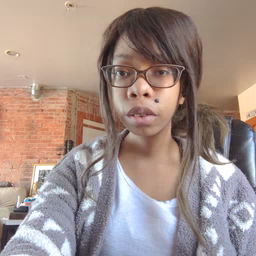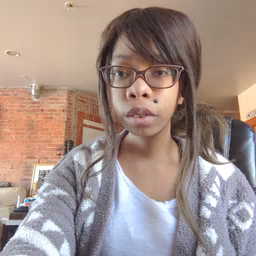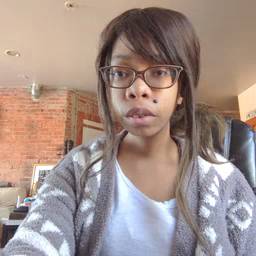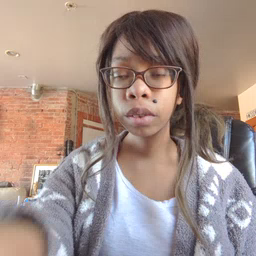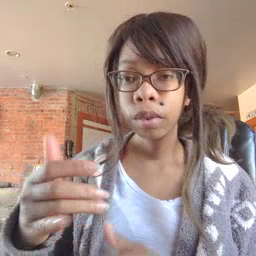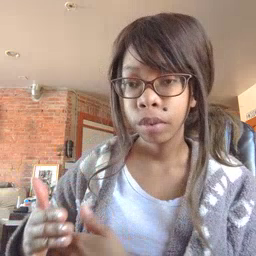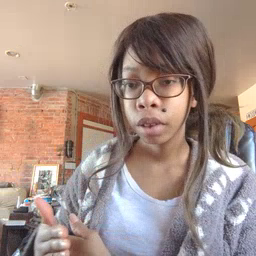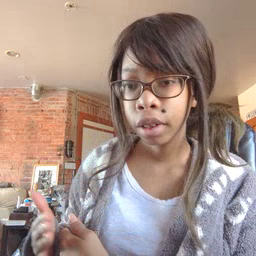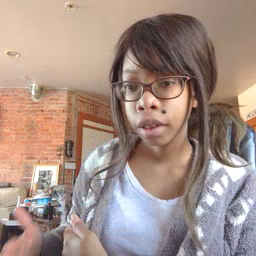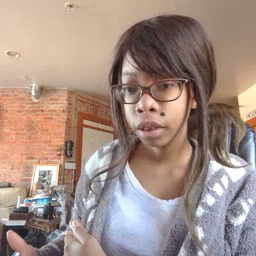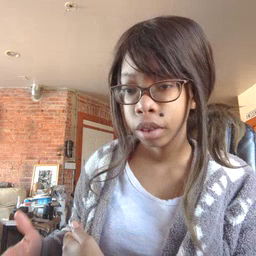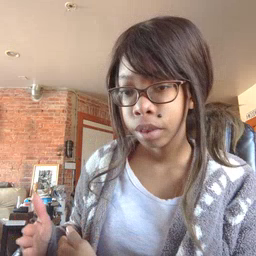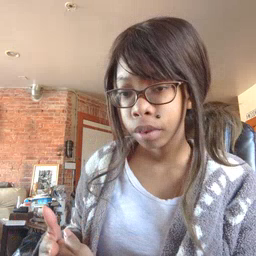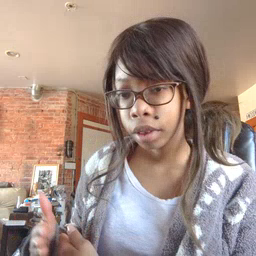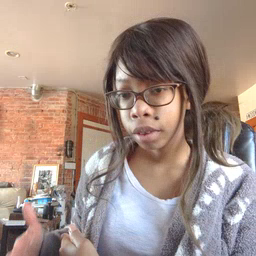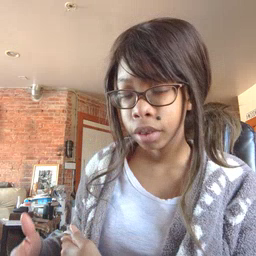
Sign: beside